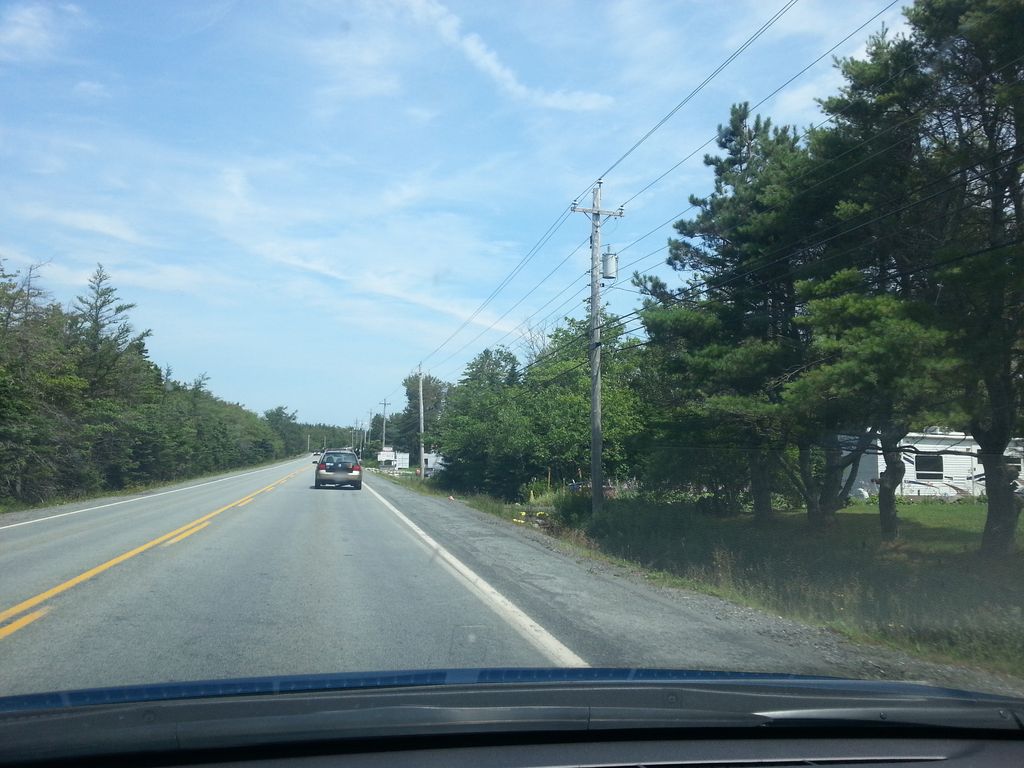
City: halifax